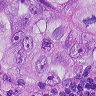
Metastatic tissue present: yes